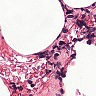
Metastatic tissue present: no